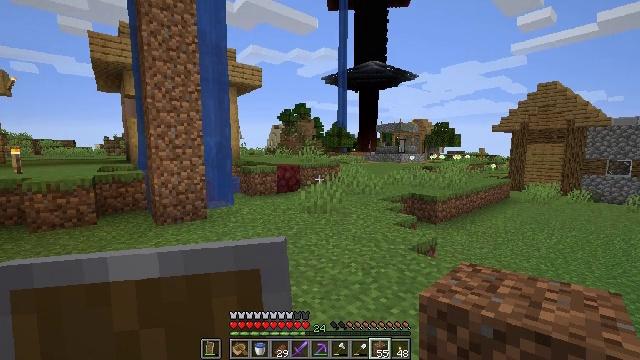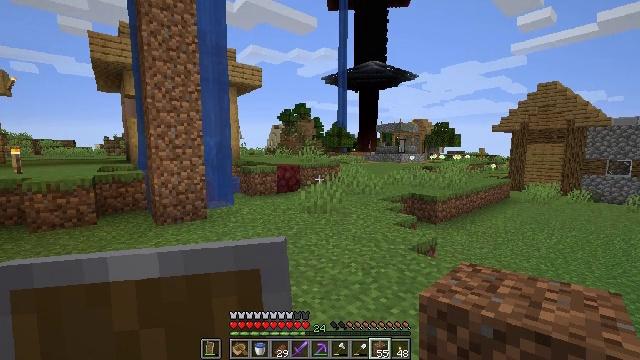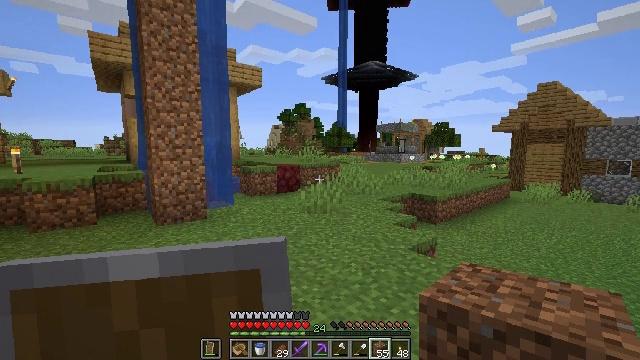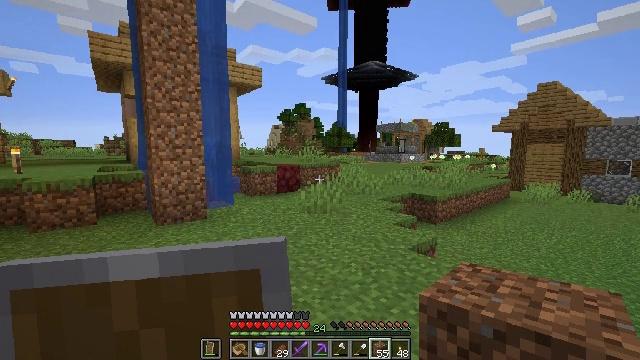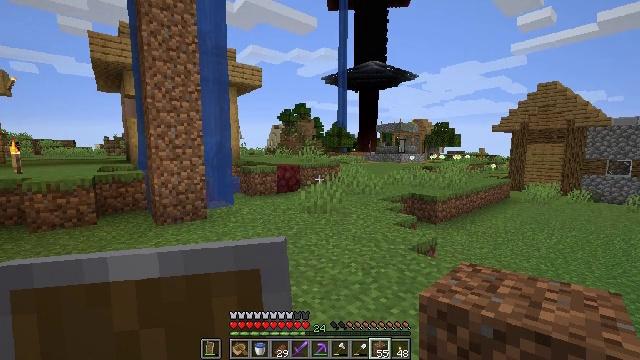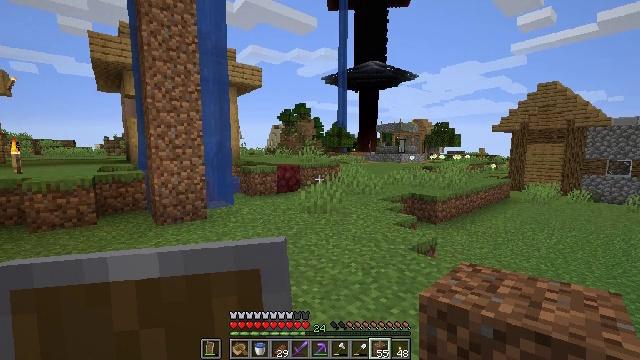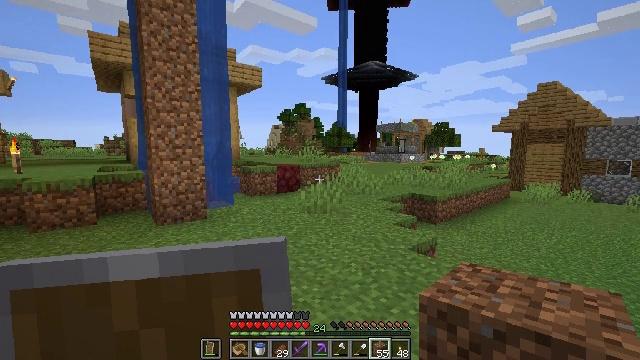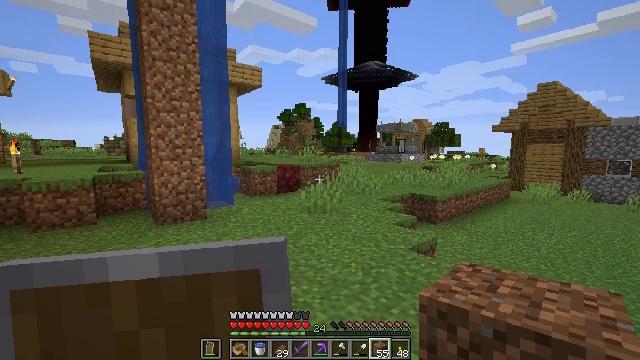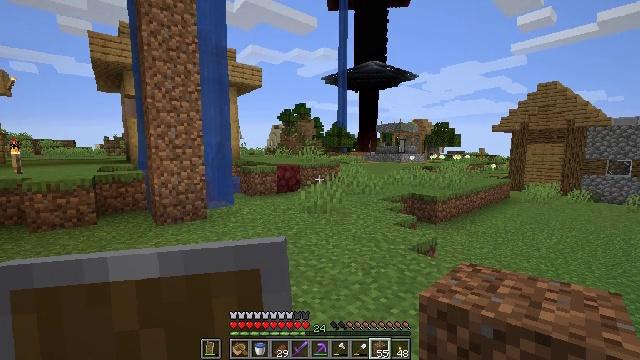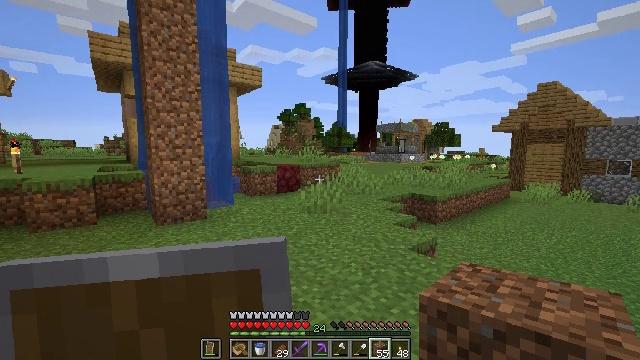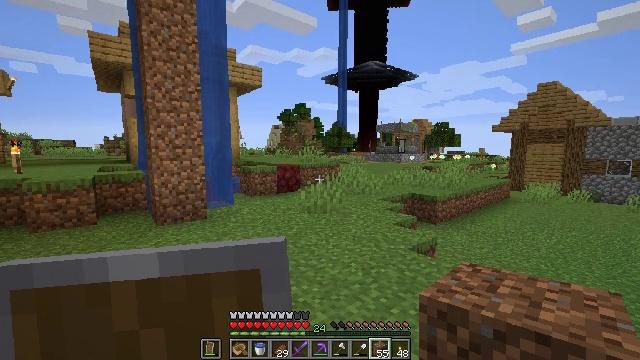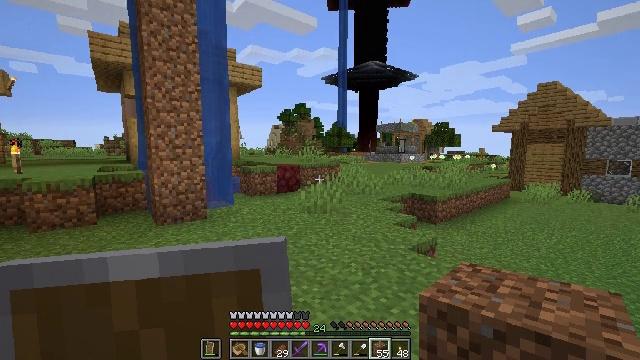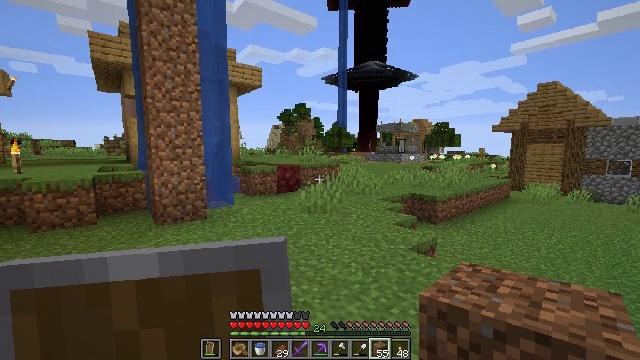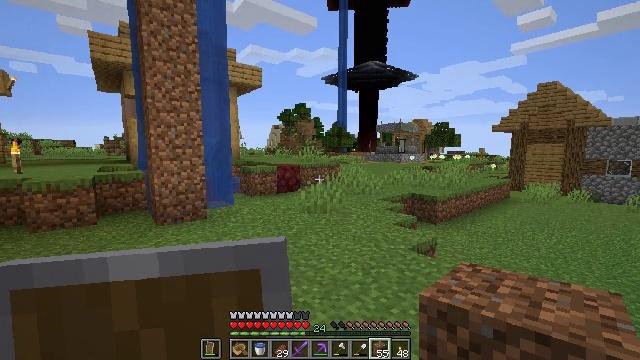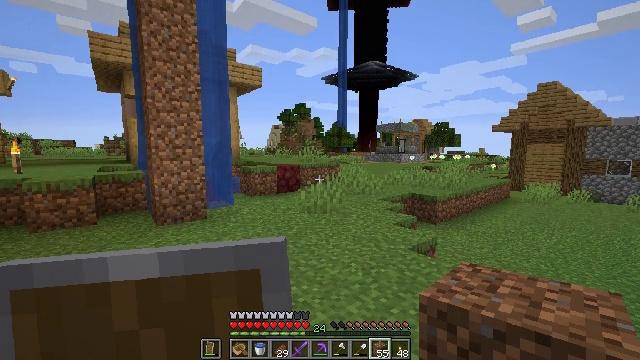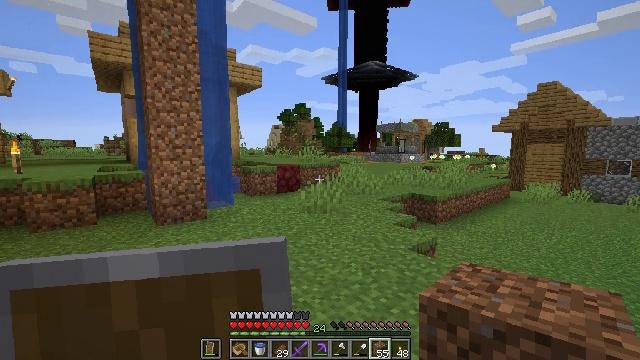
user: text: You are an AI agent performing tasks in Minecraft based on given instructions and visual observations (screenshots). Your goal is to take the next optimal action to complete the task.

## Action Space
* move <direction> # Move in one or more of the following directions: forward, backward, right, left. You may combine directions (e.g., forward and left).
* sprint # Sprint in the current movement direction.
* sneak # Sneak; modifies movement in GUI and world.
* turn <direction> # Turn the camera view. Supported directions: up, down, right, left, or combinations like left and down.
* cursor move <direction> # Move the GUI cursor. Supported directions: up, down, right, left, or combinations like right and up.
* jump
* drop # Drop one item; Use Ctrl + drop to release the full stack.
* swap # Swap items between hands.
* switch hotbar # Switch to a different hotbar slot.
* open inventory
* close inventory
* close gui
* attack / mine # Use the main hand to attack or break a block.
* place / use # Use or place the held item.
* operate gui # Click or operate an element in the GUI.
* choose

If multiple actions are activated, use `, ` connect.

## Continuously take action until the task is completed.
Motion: motion action
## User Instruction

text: Use blaze rod and cobblestones to craft a brewing stand.
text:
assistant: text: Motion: no_op
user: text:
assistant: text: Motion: no_op
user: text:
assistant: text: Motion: no_op
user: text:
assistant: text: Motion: no_op
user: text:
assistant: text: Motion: no_op
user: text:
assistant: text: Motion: no_op
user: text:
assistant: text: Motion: no_op
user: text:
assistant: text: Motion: no_op
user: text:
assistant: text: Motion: no_op
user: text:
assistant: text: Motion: no_op
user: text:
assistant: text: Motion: no_op
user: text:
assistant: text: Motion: no_op
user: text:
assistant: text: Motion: no_op
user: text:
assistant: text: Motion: no_op
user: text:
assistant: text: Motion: no_op
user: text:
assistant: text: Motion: no_op
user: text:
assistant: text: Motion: no_op
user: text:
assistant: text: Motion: no_op
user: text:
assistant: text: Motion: no_op
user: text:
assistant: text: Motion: no_op
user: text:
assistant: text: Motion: no_op
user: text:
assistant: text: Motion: no_op
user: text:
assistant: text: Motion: no_op
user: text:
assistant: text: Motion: no_op
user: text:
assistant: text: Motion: no_op
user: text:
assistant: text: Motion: move forward
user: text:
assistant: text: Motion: move forward
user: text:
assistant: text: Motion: move forward
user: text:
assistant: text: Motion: no_op
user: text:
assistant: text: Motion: no_op